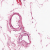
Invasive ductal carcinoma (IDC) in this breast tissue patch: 0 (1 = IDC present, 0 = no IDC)